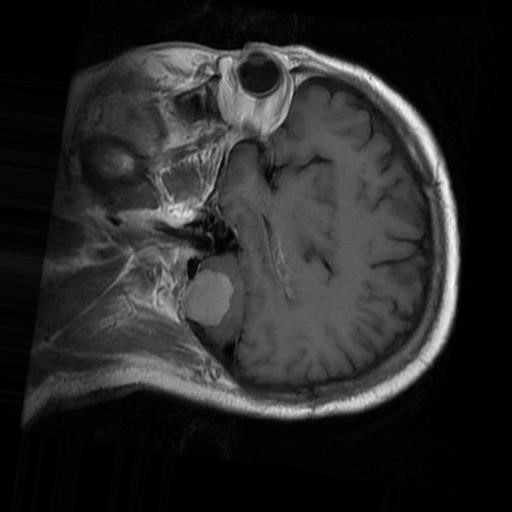
Label: brain_menin